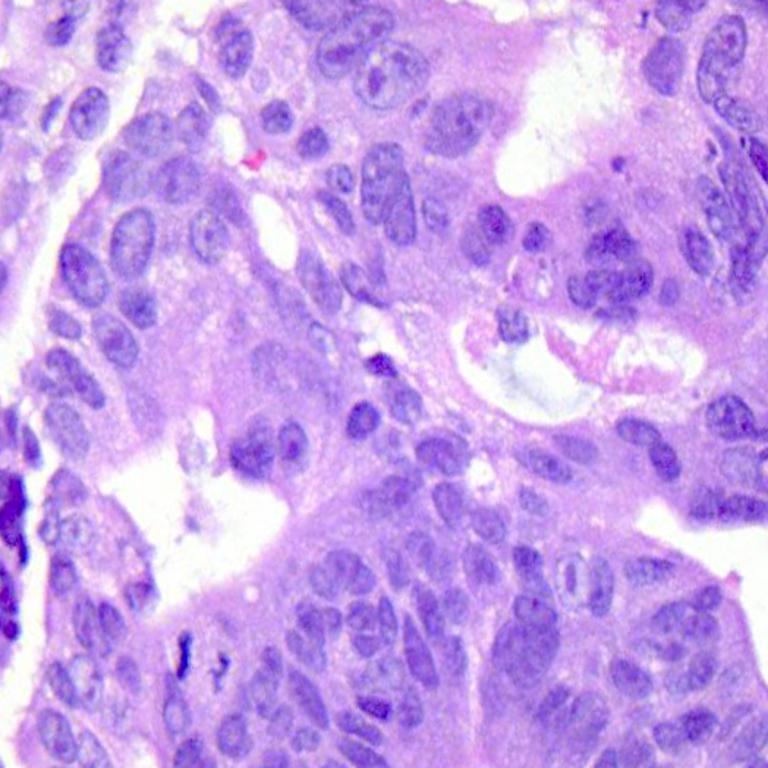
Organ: colon
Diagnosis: adenocarcinomas